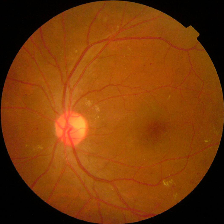
Diabetic retinopathy grade: No DR